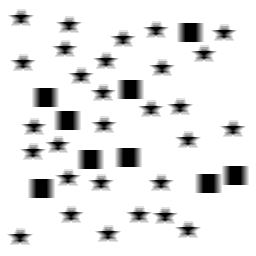
Squares: 9
Triangles: 0
Stars: 29
Total shapes: 38